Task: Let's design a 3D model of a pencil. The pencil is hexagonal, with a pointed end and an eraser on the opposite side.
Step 27:
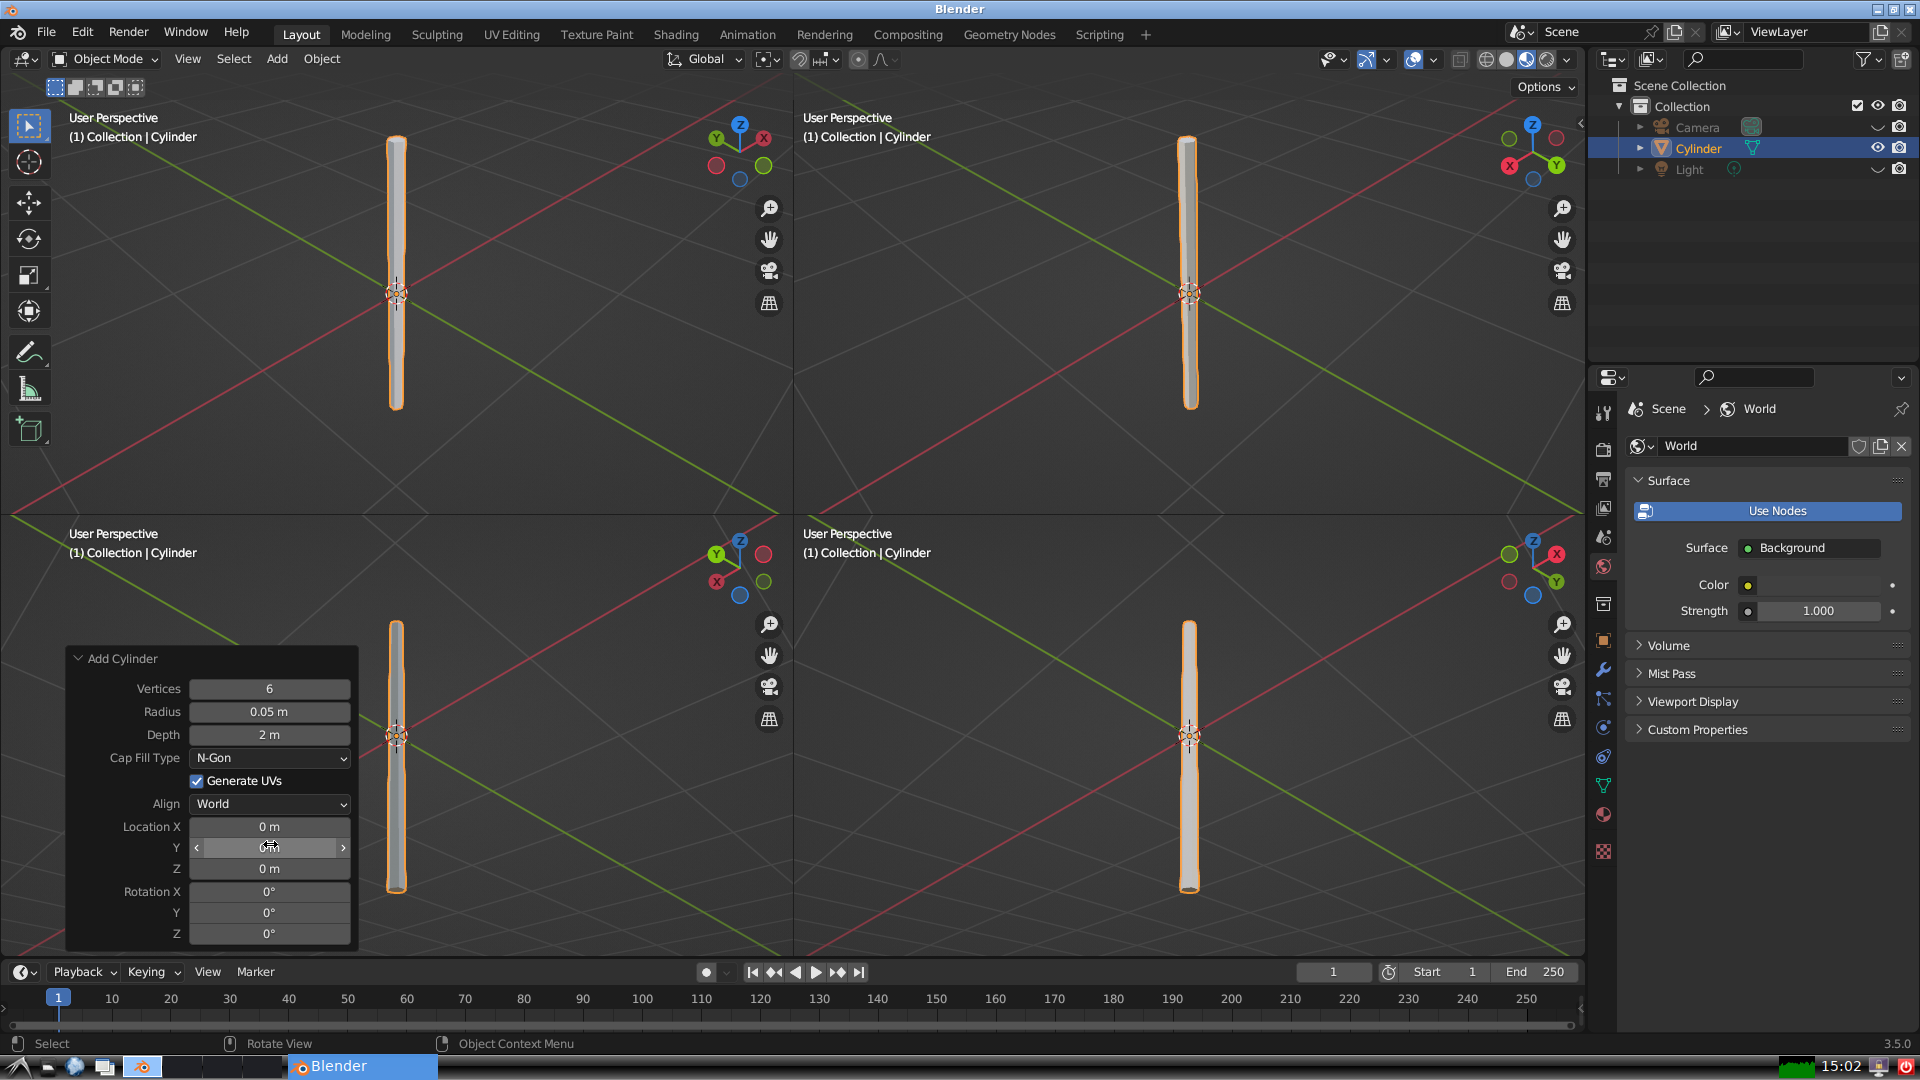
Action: {"mouse_move": [270, 868]}